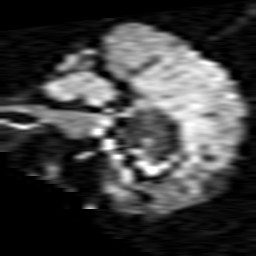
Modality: TRACE
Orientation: sagittal
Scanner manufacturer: siemens
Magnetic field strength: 1.5 T
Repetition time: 8.7 s
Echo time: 0.119 s